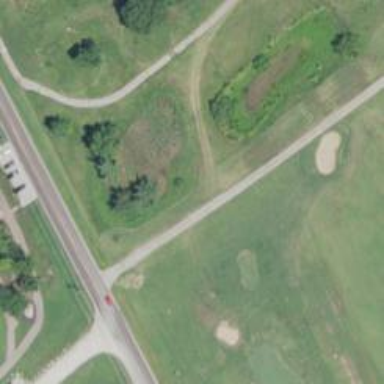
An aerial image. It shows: Golf cartpath that is also road path.